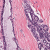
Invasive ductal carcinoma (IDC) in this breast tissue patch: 0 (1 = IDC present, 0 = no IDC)